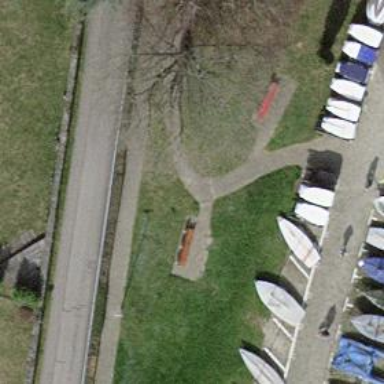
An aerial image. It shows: Bench for seating.